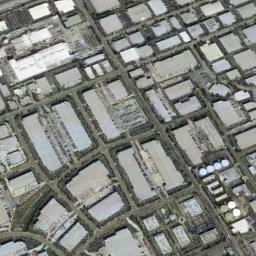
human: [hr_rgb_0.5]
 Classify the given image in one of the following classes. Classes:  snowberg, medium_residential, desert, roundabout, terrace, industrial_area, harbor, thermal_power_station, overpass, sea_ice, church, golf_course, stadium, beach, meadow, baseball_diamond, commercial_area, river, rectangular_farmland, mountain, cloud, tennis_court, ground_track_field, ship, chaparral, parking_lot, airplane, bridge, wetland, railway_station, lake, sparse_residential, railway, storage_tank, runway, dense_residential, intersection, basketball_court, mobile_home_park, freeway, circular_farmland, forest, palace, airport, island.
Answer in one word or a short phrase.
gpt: industrial_area